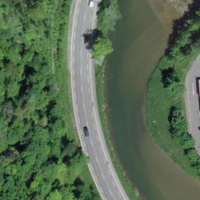
EUNIS habitat code: 41
Species observed at this site:
Cinclus cinclus